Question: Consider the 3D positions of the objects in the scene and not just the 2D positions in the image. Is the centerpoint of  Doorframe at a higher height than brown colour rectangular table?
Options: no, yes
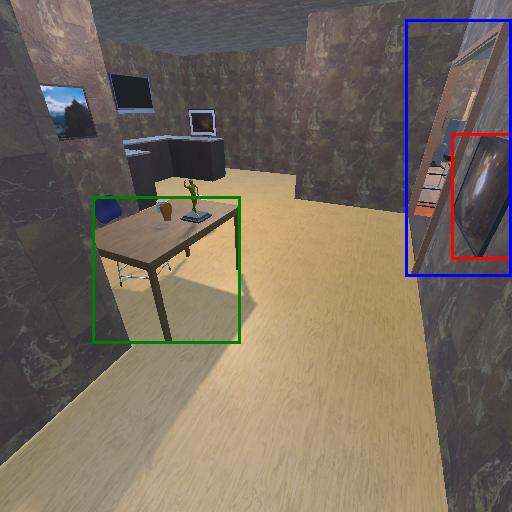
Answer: no